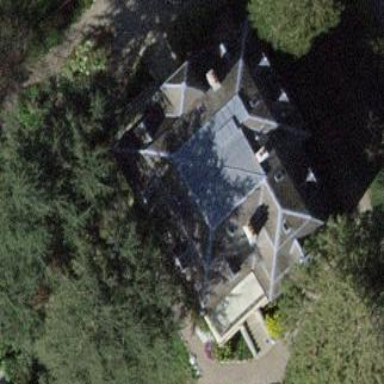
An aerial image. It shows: Hipped roof house.